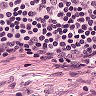
Metastatic tissue present: no